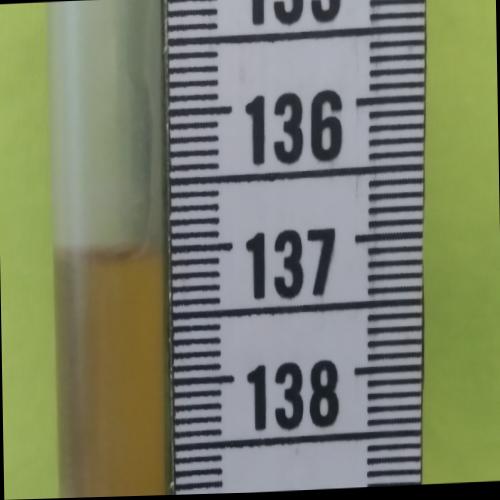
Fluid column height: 137.0 cm